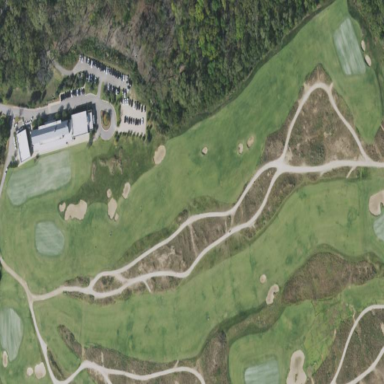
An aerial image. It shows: Golf fairway surrounded by grass.